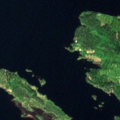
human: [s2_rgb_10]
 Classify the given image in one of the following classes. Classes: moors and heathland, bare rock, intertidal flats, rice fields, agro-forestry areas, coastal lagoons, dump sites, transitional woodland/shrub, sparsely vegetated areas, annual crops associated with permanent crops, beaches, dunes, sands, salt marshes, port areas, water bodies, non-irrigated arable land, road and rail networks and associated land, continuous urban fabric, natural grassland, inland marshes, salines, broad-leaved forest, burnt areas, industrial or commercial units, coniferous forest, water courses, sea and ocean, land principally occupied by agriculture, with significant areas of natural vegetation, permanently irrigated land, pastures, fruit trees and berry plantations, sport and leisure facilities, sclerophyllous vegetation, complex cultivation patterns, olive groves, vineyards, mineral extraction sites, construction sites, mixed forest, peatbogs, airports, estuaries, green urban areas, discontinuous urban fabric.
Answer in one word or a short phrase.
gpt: mixed forest, water bodies